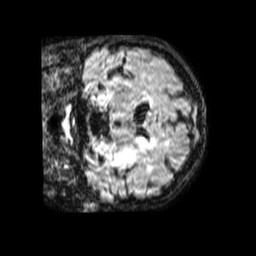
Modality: FLAIR
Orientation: coronal
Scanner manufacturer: philips
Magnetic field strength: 1.5 T
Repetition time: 4.8 s
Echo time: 0.3364 s